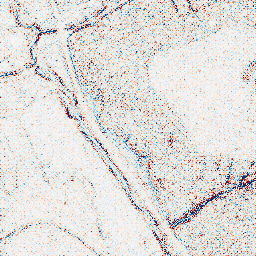
Category: edge_preserving
Decomposition family: bilateral
Decomposition parameters: d: 5
sigma_color: 100
sigma_space: 150
Upsampling method: regularized
Upsampling parameters: scale: 2
lambda_reg: 0.1
Upsampling scale: 2